Interaction volume radius: 5 \u00c5
Interaction volume height: 15 \u00c5
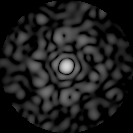
Disorder parameter: 0.7906